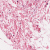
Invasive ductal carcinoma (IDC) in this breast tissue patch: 0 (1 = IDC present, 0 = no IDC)